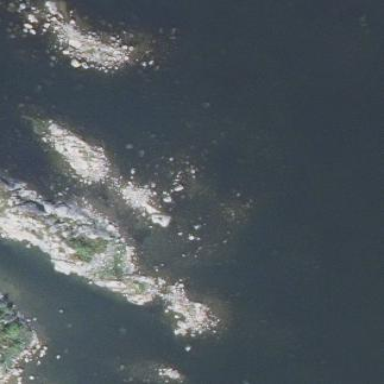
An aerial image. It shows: Islet located along the natural coastline.